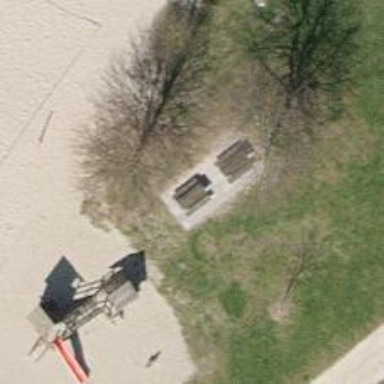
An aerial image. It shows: Picnic table located in leisure land area.